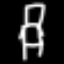
Label: chair